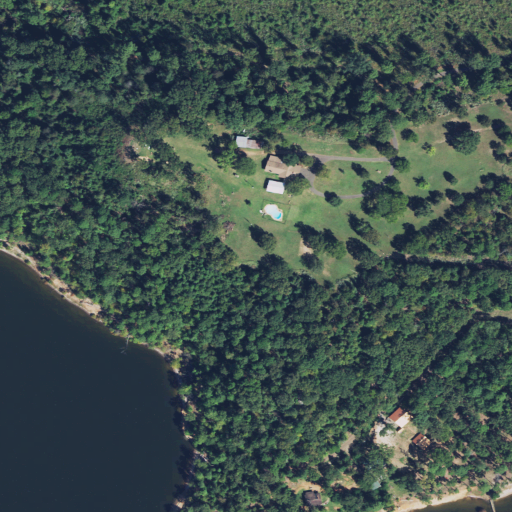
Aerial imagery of mountain in Texas named Locks Mountain containing deciduous forest, pasture, open water, evergreen forest, open development, shrub, mixed forest, medium intensity development, low intensity development, and herbaceous wetlands